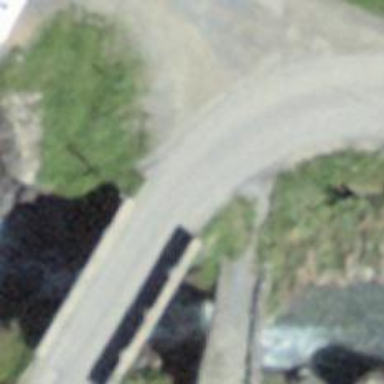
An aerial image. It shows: Tertiary road passing over bridge.